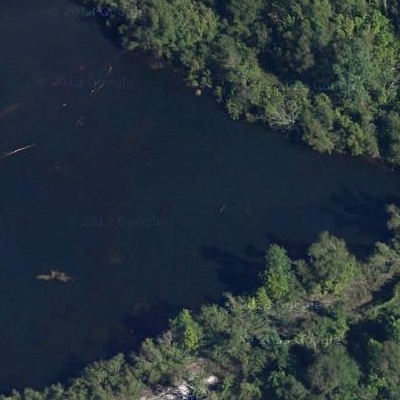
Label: dRiverLake